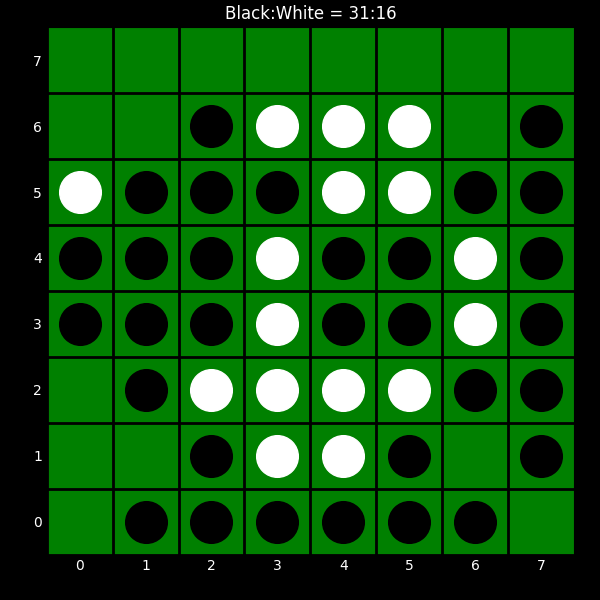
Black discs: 31
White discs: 16